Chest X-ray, AP view. Patient: 56 years old, sex M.
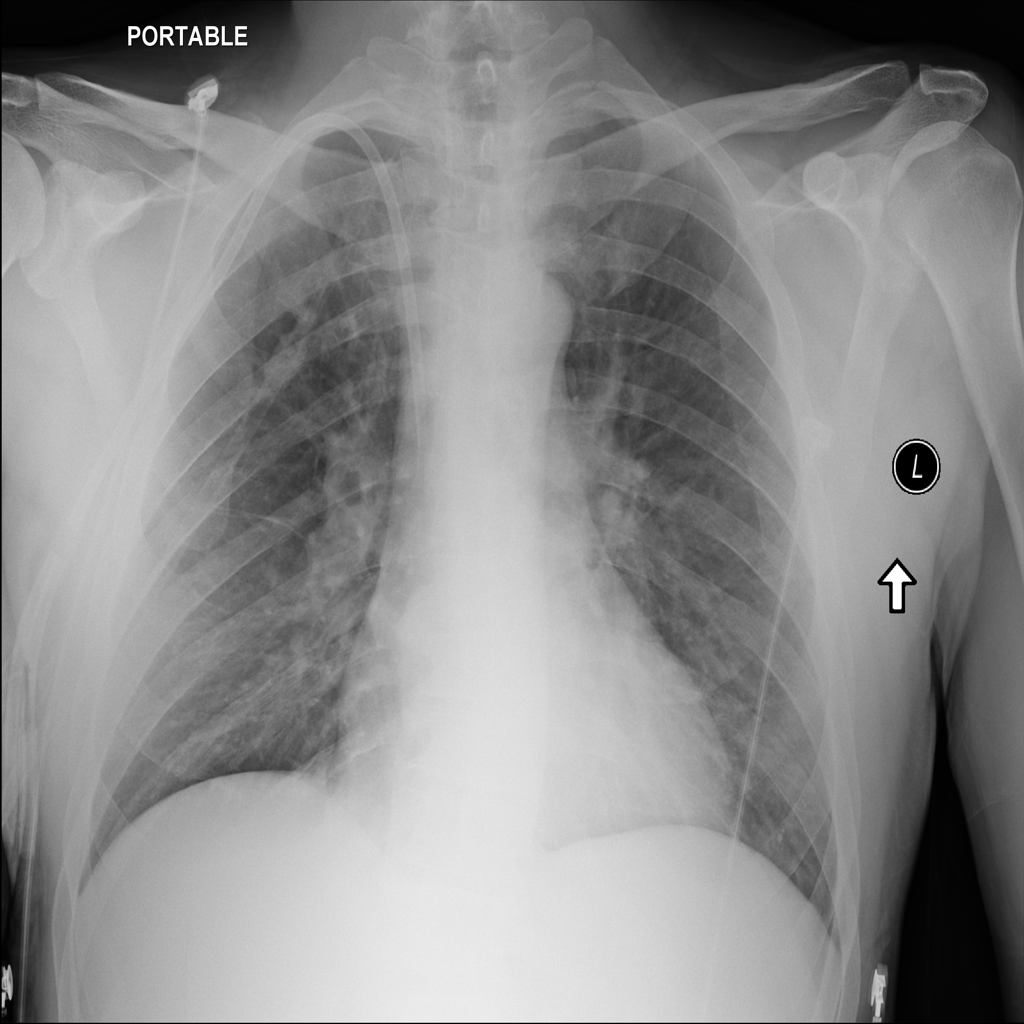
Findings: Infiltration